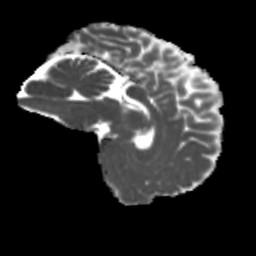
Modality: MD
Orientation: sagittal
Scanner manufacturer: siemens
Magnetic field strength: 3 T
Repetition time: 4 s
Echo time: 0.0594 s